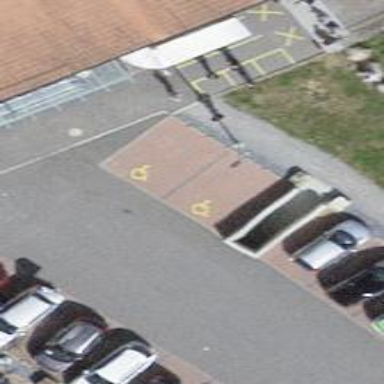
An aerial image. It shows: Parking area with paving stones.